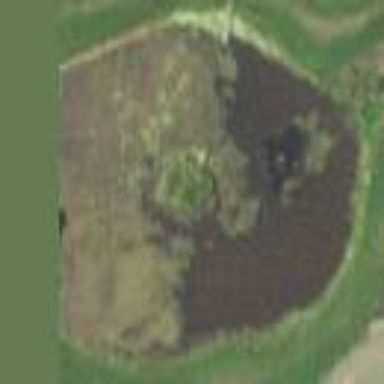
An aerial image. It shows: Serene pond surrounded by nature.